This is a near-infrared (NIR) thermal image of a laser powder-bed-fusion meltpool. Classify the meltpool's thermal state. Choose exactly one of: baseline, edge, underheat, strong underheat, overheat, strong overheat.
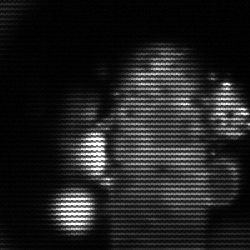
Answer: strong underheat